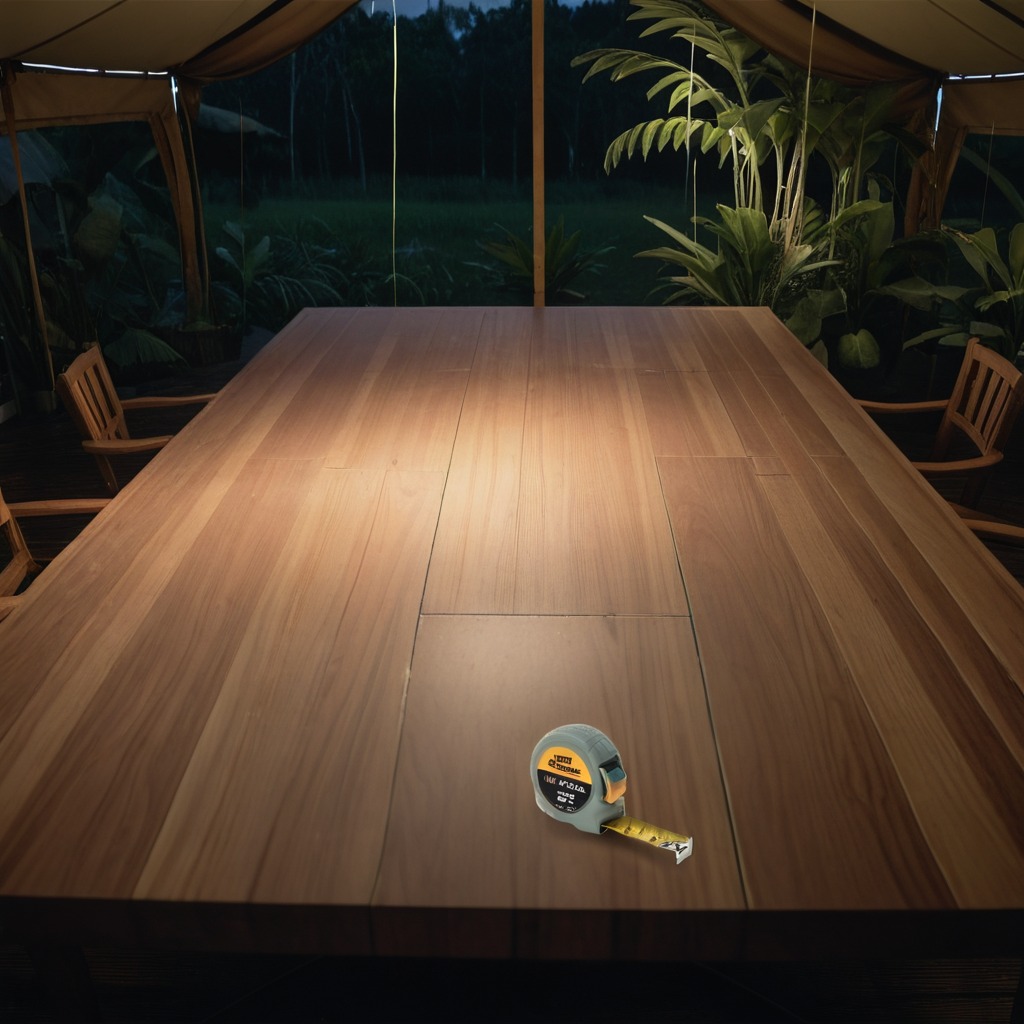
A measuring tape lies on the wooden table inside a jungle field workshop tent at night.